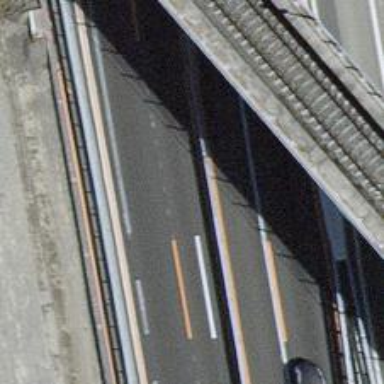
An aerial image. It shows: Asphalt motorway.